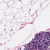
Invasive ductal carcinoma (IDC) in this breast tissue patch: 0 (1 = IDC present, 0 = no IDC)